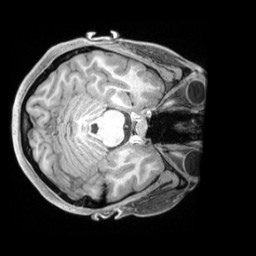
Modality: T1w
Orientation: axial
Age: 24
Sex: female
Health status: ill
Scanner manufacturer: siemens
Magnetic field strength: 3 T
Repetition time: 2.2 s
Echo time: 0.00218 s